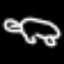
Label: frog